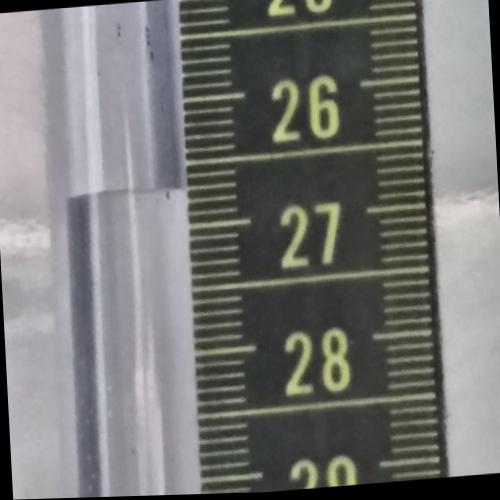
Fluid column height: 26.7 cm